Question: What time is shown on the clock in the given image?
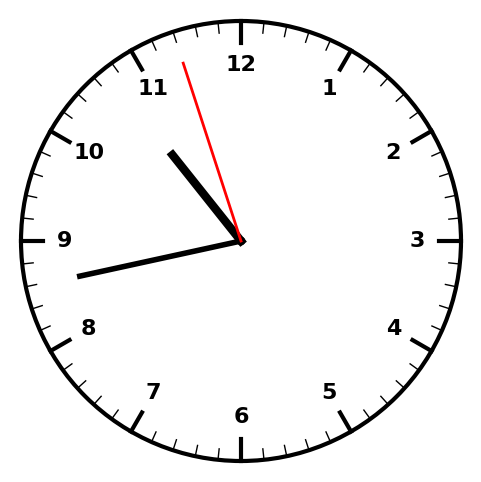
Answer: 10:42:57